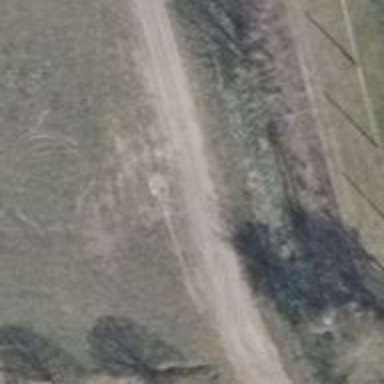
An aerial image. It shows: Track with grade5 tracktype.